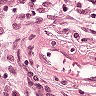
Metastatic tissue present: no